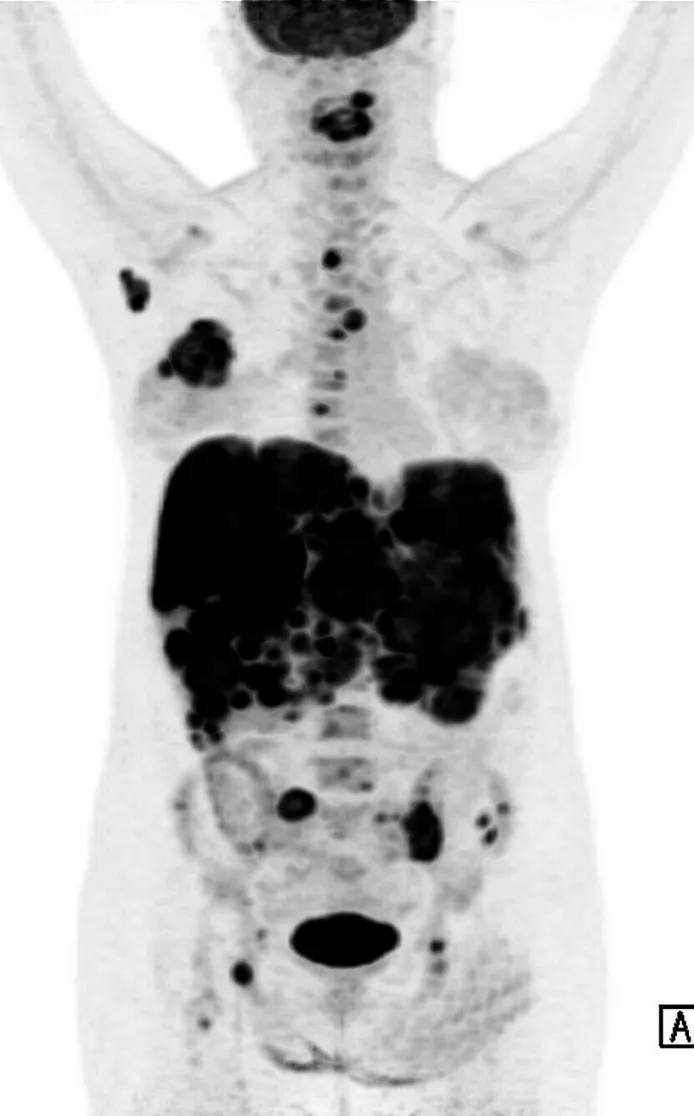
Positron emission tomography examination (PET). A hypermetabolic right breast mass is noted at 3 cm from the nipple. Multifocal liver metastases were noted diffusely infiltrating both hepatic lobes. Multiple focal bony metastases were noted in the axial and appendicular skeleton as described. Of note is the involvement of the cervical spine with vertebral plana deformity at C3 with bony retropulsion and compression of the spinal cord at C3/4 level.
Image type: radiology (pet)